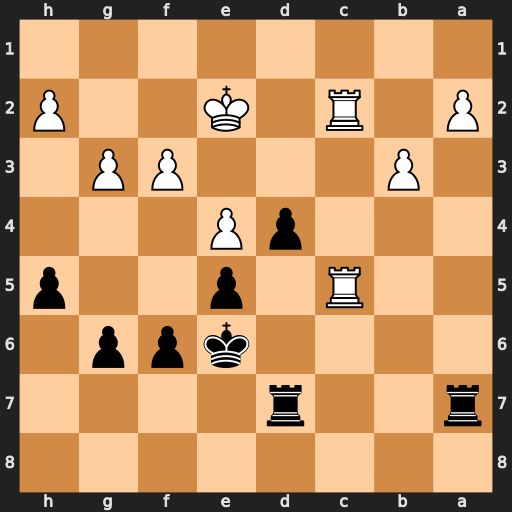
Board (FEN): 8/r2r4/4kpp1/2R1p2p/3pP3/1P3PP1/P1R1K2P/8
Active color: b
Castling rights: -
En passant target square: -
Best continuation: d3+ Ke3 dxc2